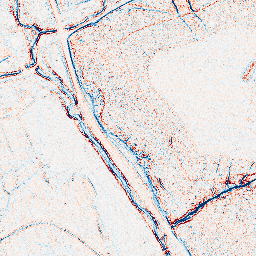
Category: edge_preserving
Decomposition family: anisotropic_diffusion
Decomposition parameters: iterations: 5
kappa: 30
gamma: 0.05
Upsampling method: bicubic
Upsampling parameters: scale: 8
Upsampling scale: 8